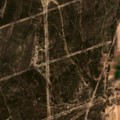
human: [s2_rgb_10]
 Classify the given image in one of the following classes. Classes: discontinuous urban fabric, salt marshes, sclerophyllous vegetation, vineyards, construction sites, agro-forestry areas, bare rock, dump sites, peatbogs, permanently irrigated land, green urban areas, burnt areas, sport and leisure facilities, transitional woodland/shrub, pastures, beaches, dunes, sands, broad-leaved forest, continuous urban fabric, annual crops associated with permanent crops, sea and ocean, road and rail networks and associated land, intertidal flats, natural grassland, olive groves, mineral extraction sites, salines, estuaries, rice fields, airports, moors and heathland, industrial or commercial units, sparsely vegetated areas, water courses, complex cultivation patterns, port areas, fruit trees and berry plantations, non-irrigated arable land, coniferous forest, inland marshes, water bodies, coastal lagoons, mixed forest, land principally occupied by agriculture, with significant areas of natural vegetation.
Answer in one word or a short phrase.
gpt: vineyards, coniferous forest, transitional woodland/shrub